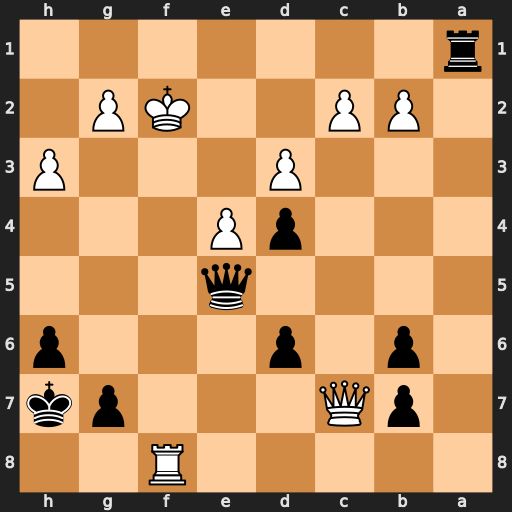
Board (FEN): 5R2/1pQ3pk/1p1p3p/4q3/3pP3/3P3P/1PP2KP1/r7
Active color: b
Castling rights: -
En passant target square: -
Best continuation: Qg5 Rh8+ Kxh8 Qc8+ Kh7